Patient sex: F
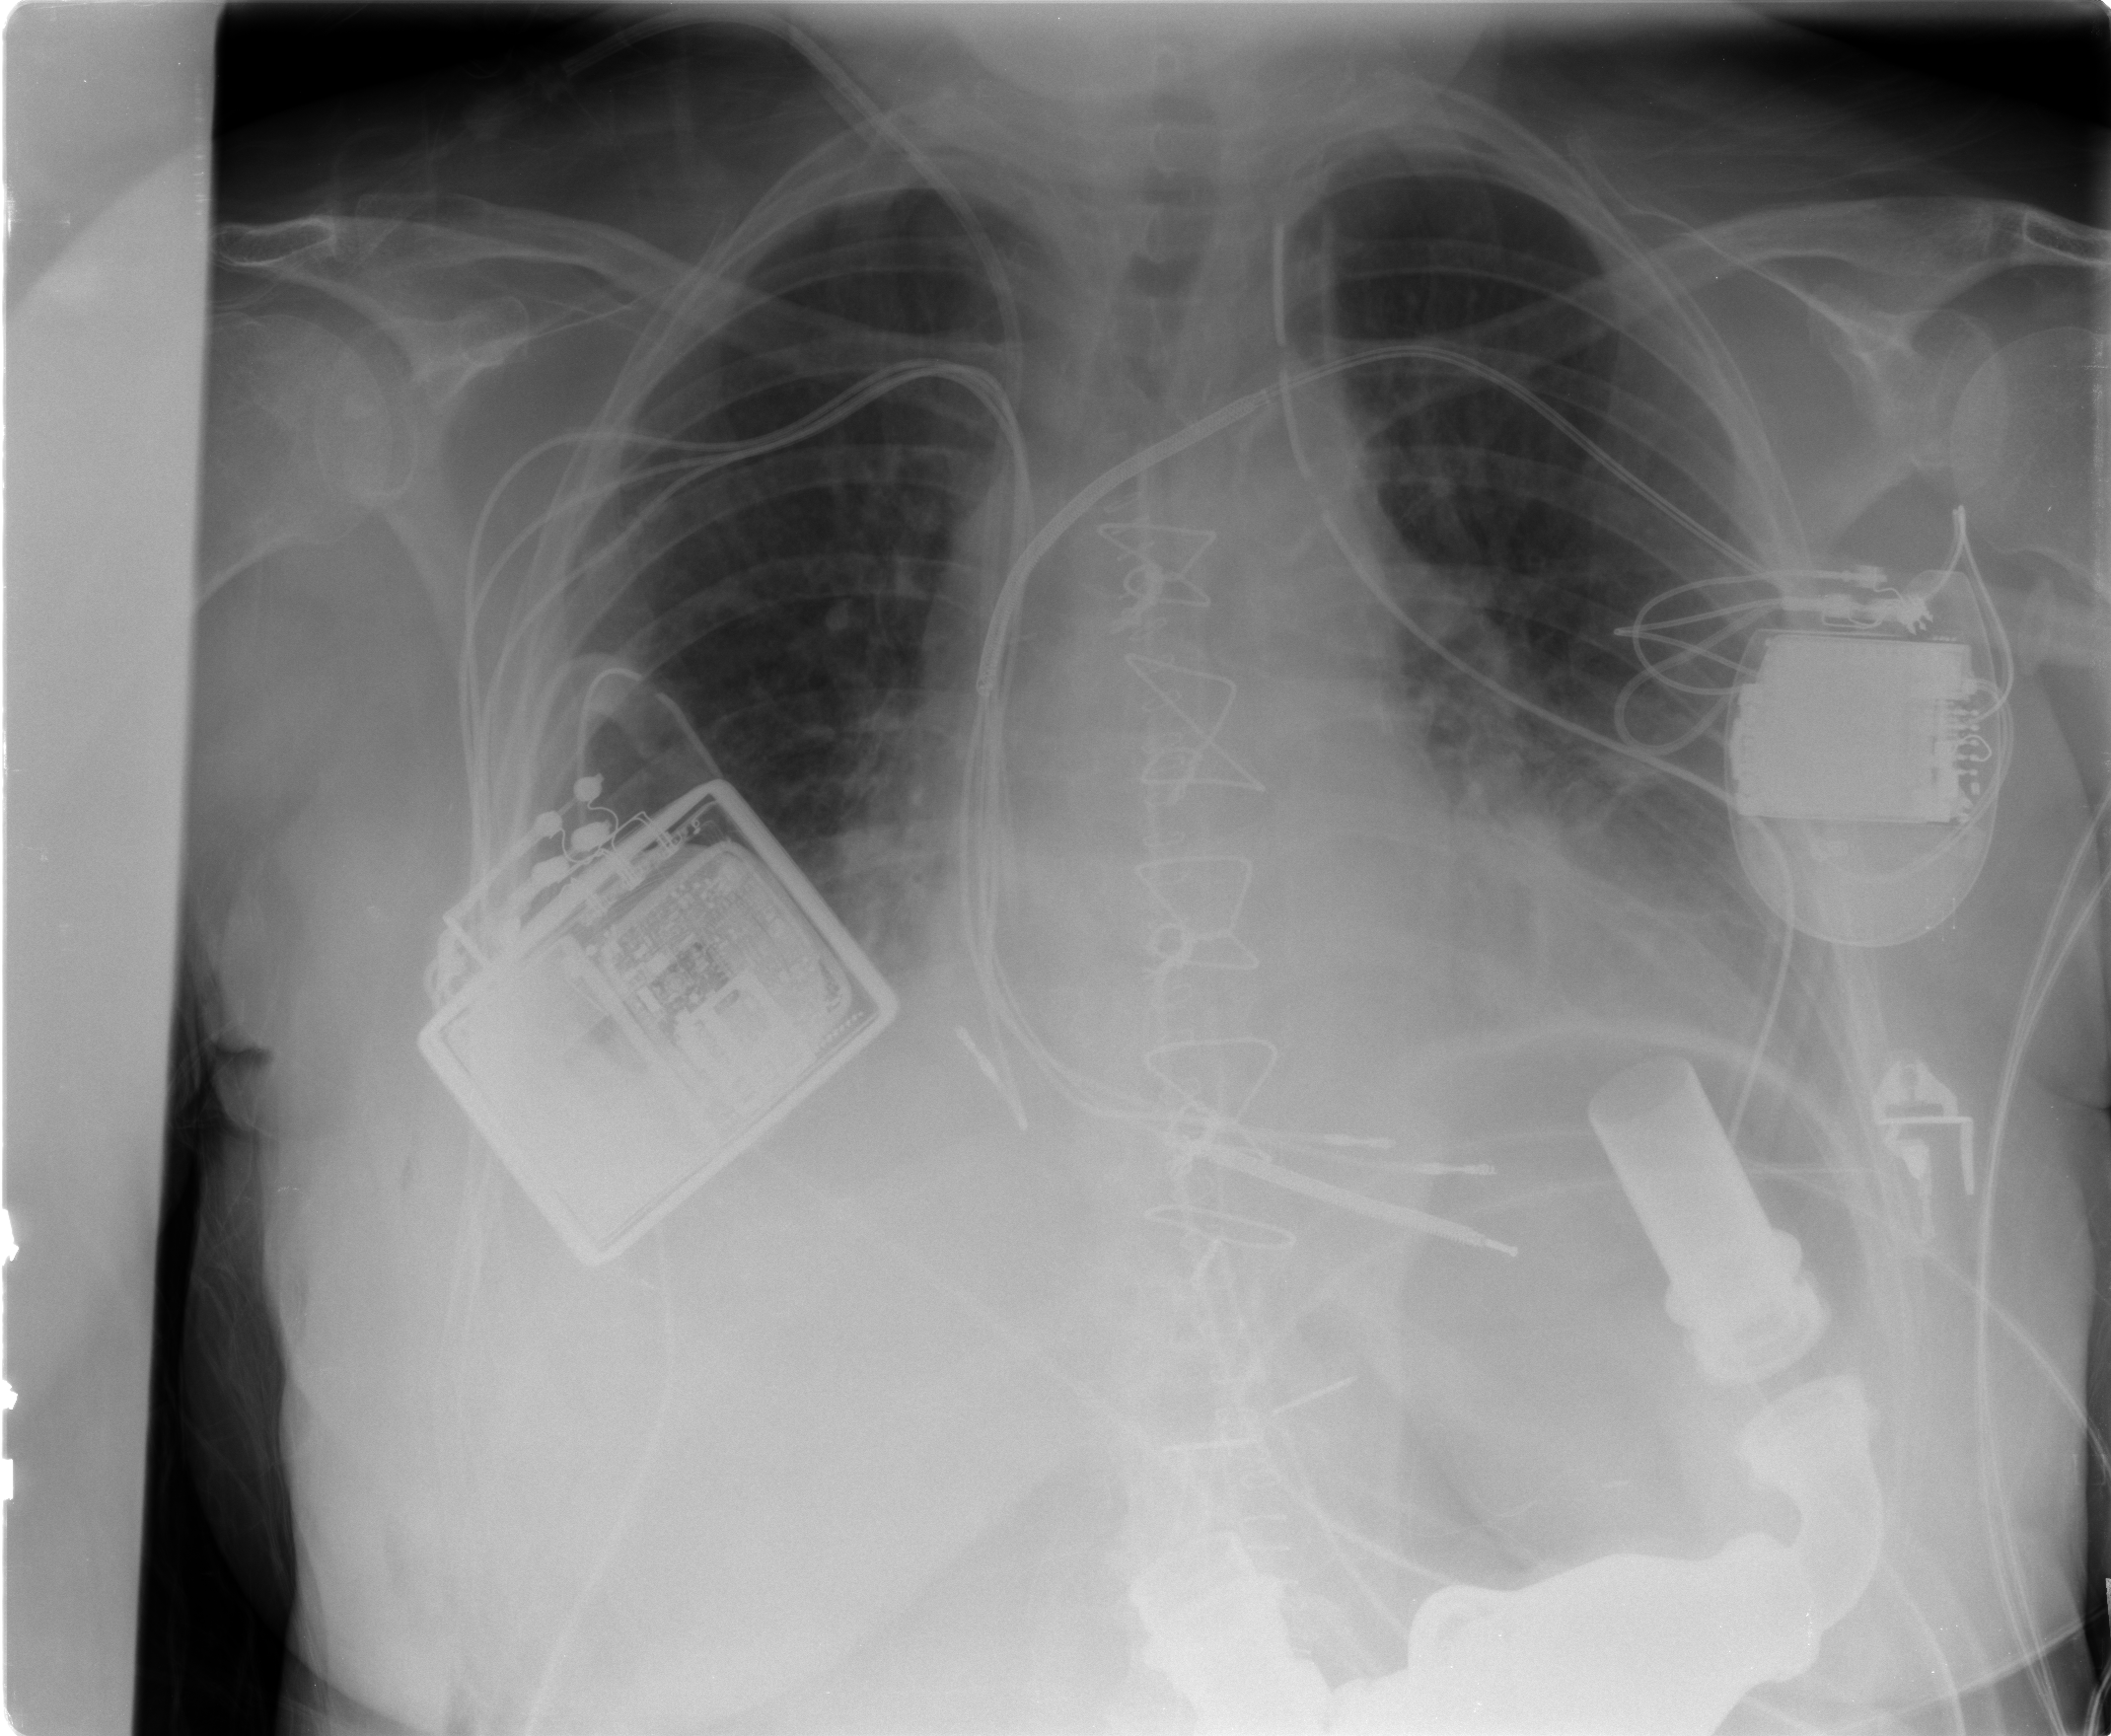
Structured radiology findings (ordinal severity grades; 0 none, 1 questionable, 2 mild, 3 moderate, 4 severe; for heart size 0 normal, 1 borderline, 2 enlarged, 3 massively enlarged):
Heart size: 1
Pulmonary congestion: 2
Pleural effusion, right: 2
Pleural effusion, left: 2
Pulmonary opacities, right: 0
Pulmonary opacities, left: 0
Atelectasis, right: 2
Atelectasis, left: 2